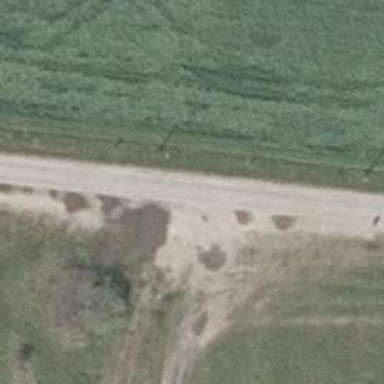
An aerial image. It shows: Unclassified road with concrete plates surface.